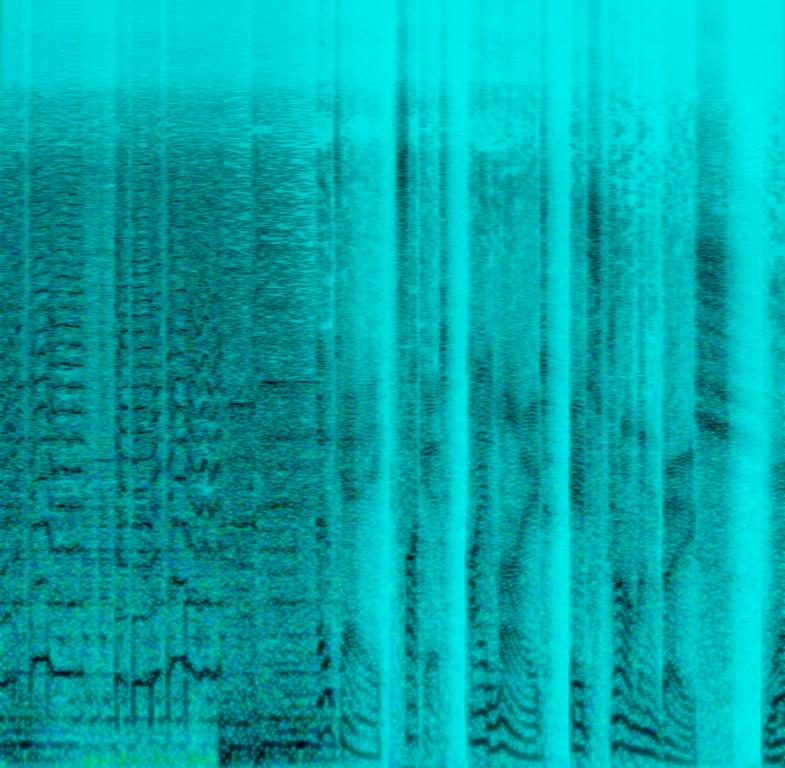
This techno song starts off with a synth playing a melody followed by another synth playing a burst of two chords. The two chord bursts are accompanied by percussion playing an outro roll. The instruments pause and a male voice starts to narrate a few lines. After two lines, the pitch of the voice is lowered in pitch to reach a bass pitch. This voice fades away to silence. This song can be played in a movie featuring a robot.